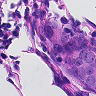
Metastatic tissue present: yes